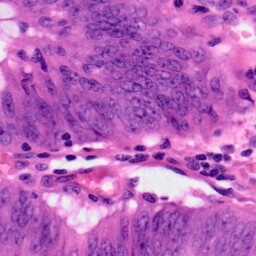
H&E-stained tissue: Colon